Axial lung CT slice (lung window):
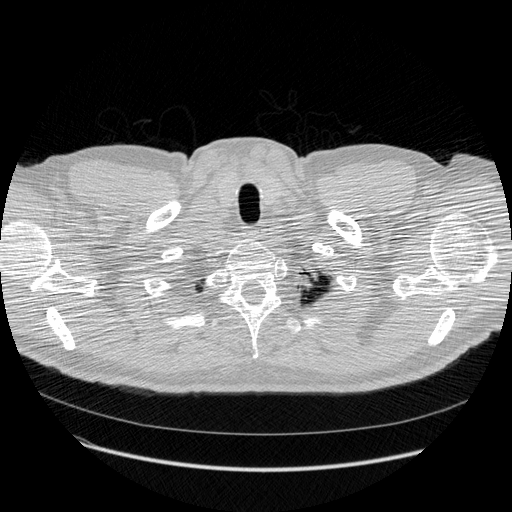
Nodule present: no